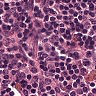
Metastatic tissue present: no